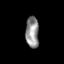
Tissue: skin
Cell type: Epithelial cells
Senescence score: 0.1912
Nuclear area (px): 401
Mean DAPI intensity: 145.83